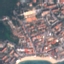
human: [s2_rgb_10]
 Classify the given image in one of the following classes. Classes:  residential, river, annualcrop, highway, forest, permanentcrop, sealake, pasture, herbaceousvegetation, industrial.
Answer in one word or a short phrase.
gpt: Residential